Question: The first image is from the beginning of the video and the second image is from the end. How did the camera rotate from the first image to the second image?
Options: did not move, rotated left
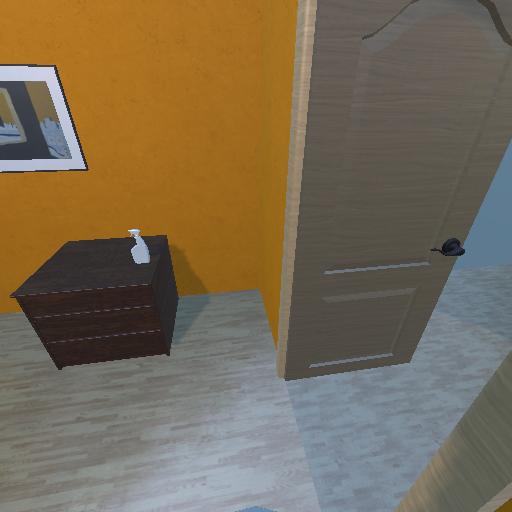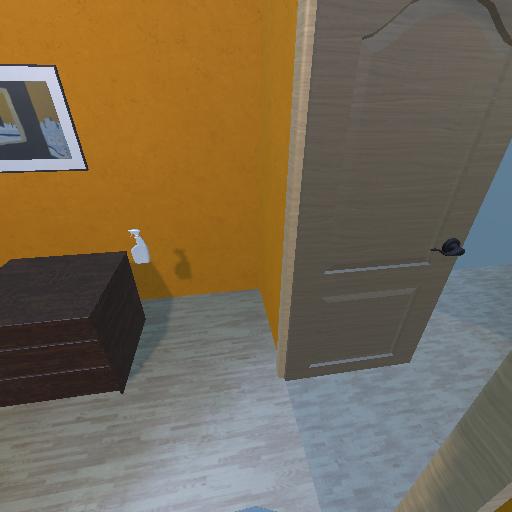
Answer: did not move